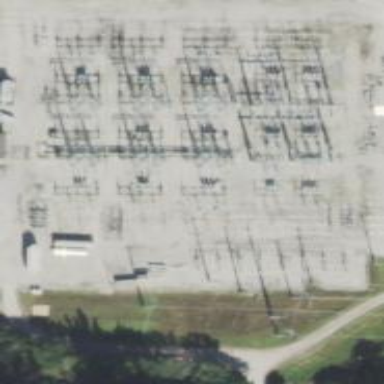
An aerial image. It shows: Switch used for power control.